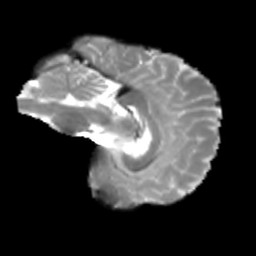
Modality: T2w
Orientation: sagittal
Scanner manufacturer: siemens
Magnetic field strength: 3 T
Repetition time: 4 s
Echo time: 0.0594 s